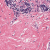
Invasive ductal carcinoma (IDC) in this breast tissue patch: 0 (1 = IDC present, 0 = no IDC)